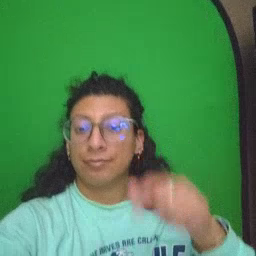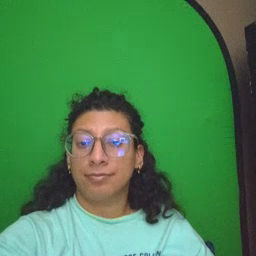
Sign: green